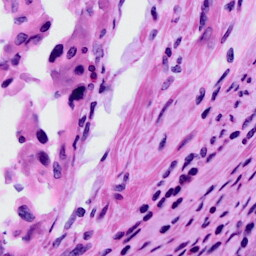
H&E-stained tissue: Cervix